Interaction volume radius: 10 \u00c5
Interaction volume height: 15 \u00c5
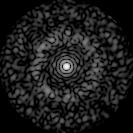
Disorder parameter: 0.8177